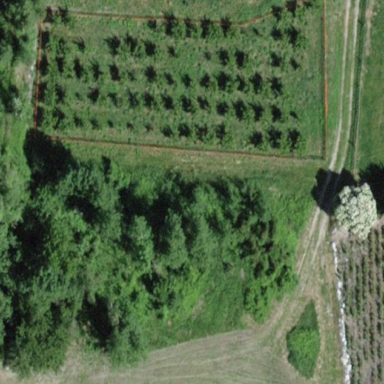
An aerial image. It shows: Vineyard.